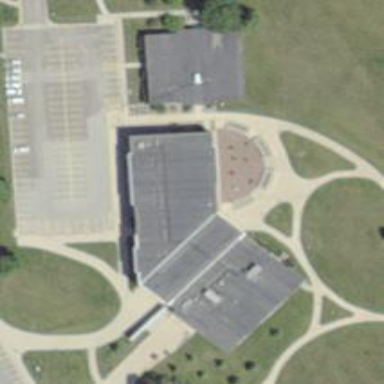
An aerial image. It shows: College building.